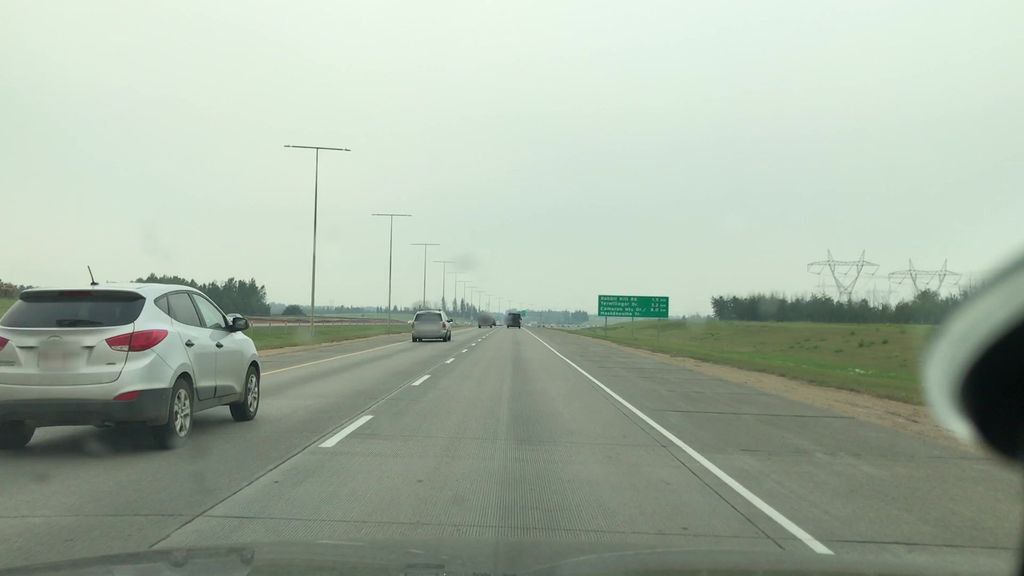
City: edmonton